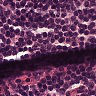
Metastatic tissue present: no